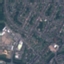
Land use / land cover class: Residential